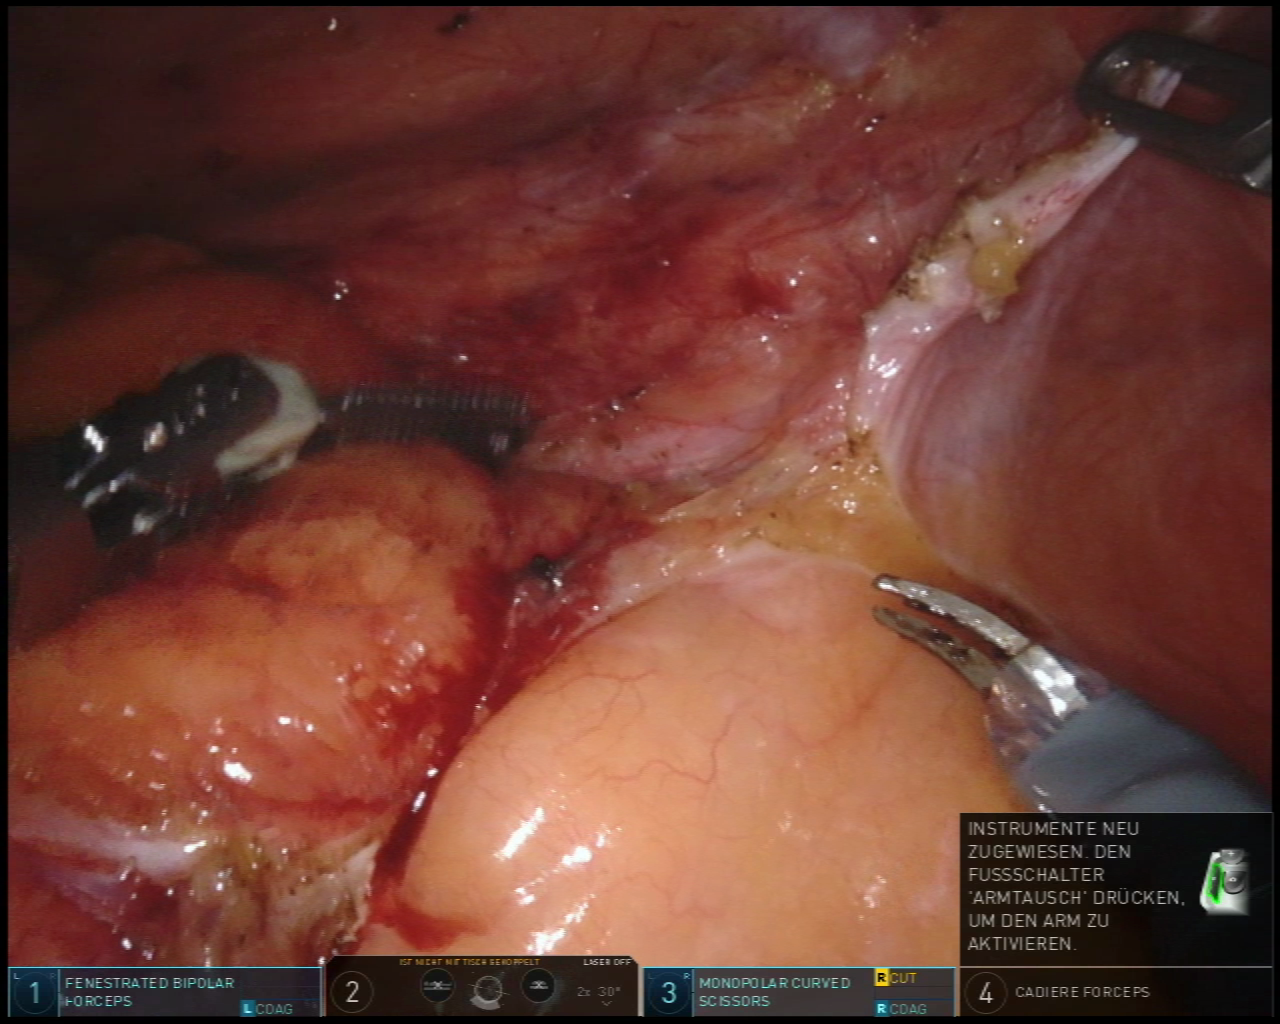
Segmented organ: ureter
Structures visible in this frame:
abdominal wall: yes
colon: no
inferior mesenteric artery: no
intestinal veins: no
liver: no
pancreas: no
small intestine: no
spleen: no
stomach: no
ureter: yes
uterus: no
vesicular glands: no